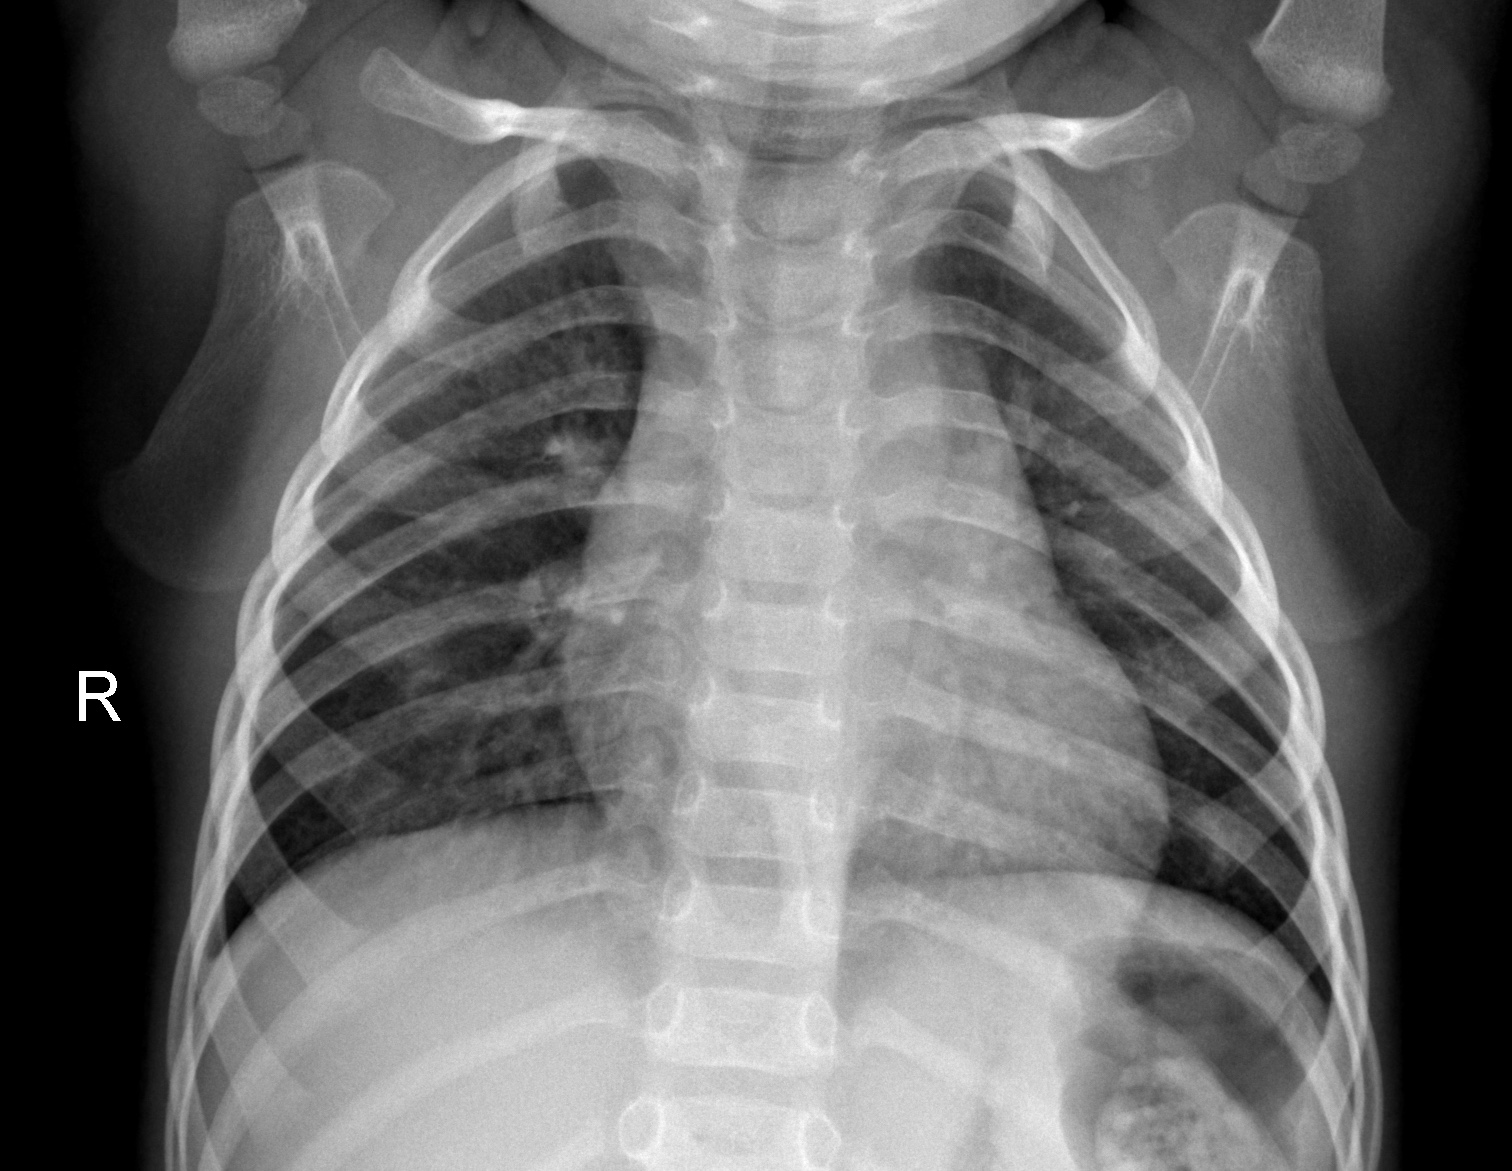
Diagnosis: NORMAL